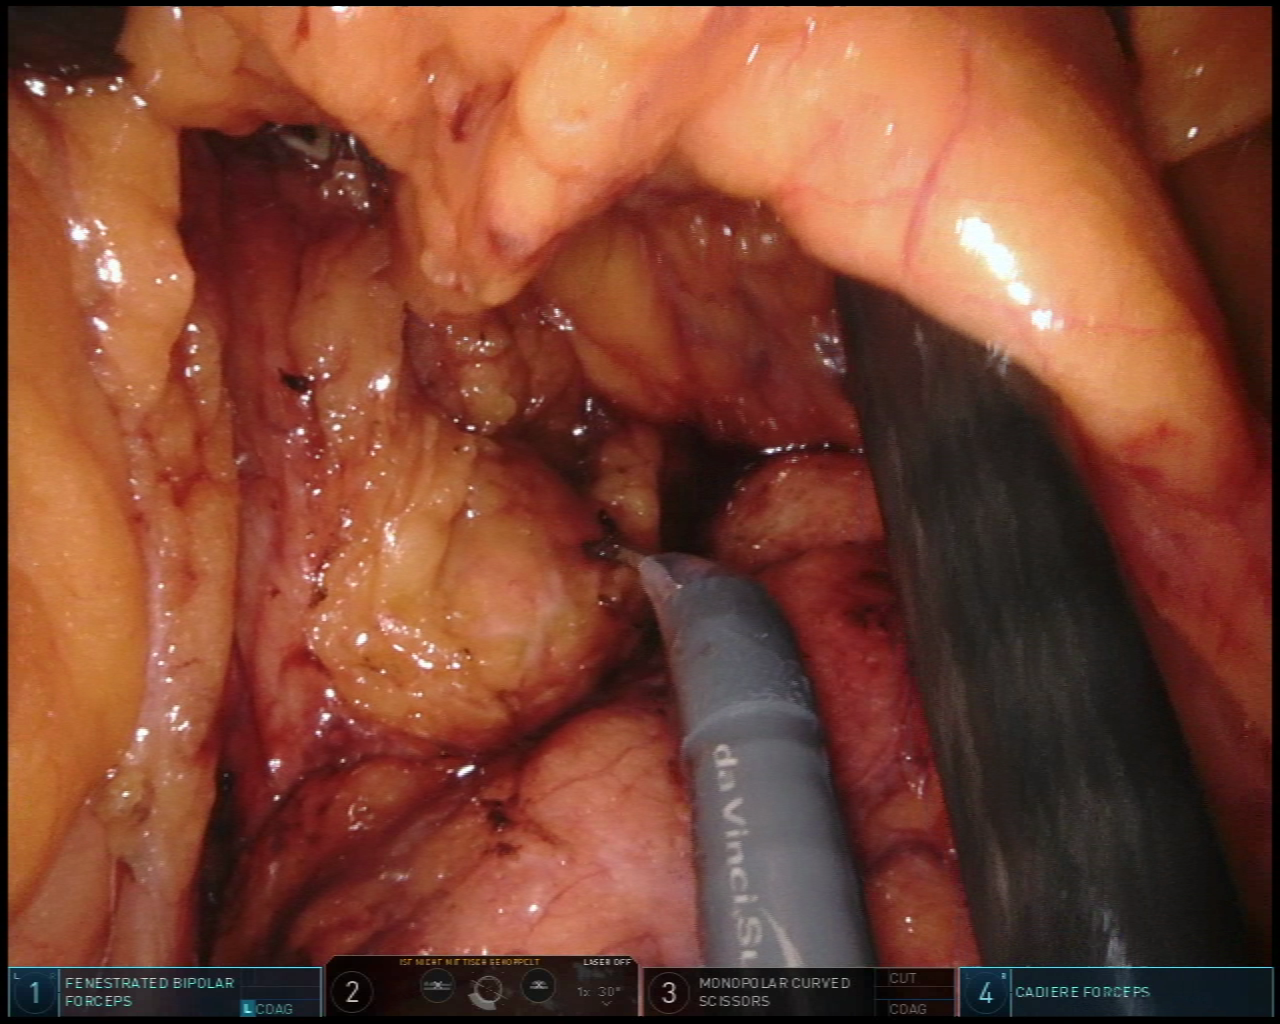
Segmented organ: pancreas
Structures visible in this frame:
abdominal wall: no
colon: no
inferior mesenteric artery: no
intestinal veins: no
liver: no
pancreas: yes
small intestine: no
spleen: no
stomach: no
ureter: no
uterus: no
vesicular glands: no